Question: I have an individual apple developer account. I tried to upload a new ios application, but I had a problem. There is an error message "Please enter a company name to use within the iTunes Store.", but there is no field for company name. This app will be the first app of this individual account. There is a screenshot here :

Thanks for helping...
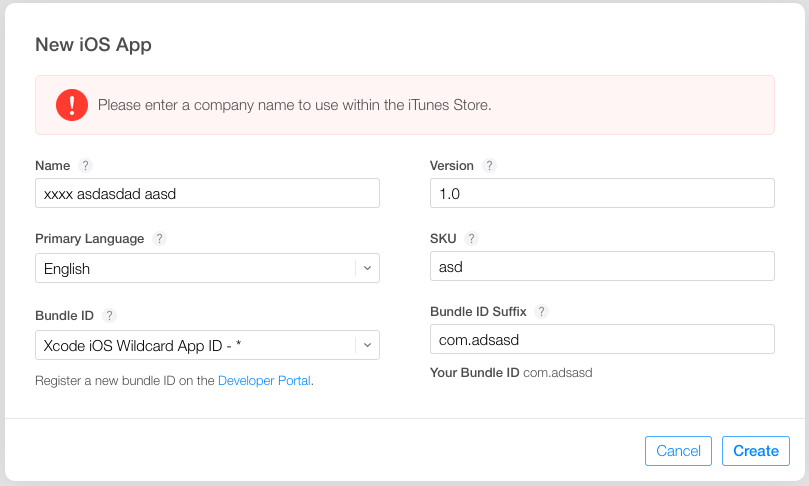
Answer: You have to do a little trick.
In that screen once you have the error, you have to put the html inspector and look for "company" the field has a "ng-hide" class. Delete it ("ng-hide") in the html view an then you can see the company name field, fill it and it works ;)